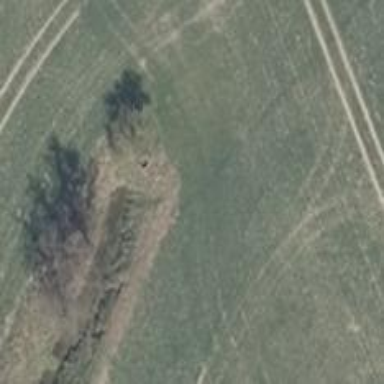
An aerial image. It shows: Hunting stand.